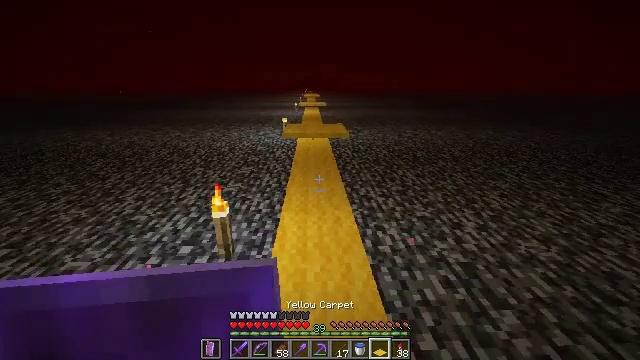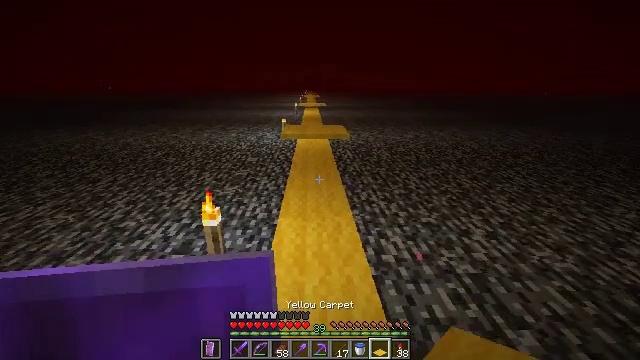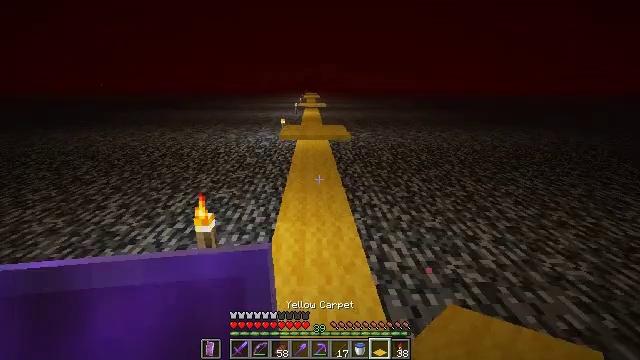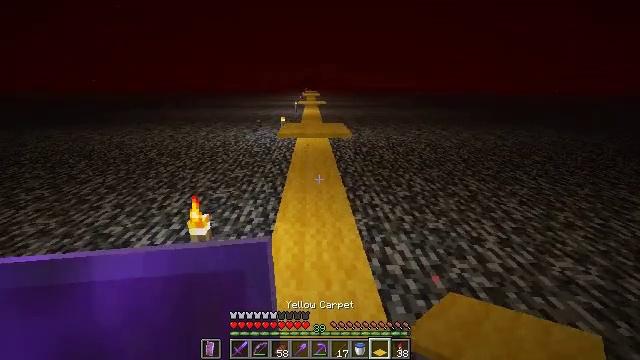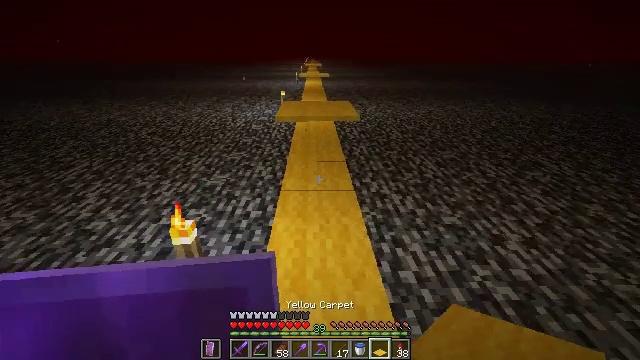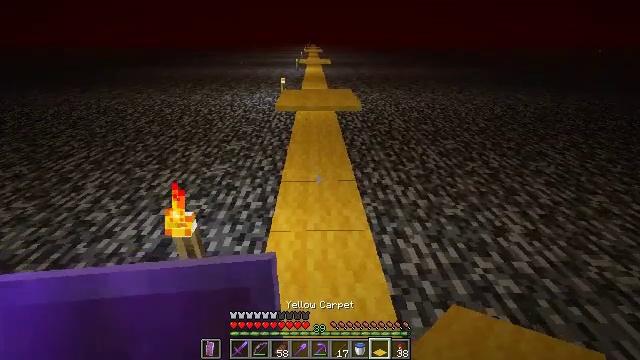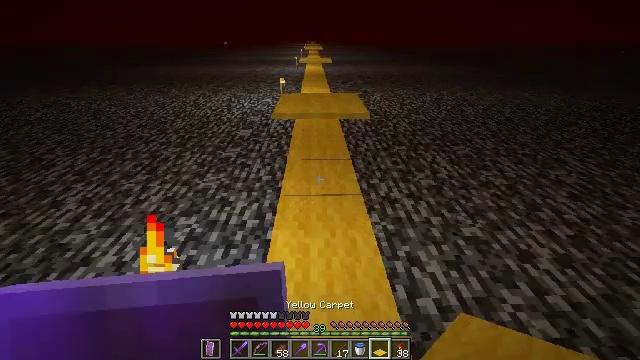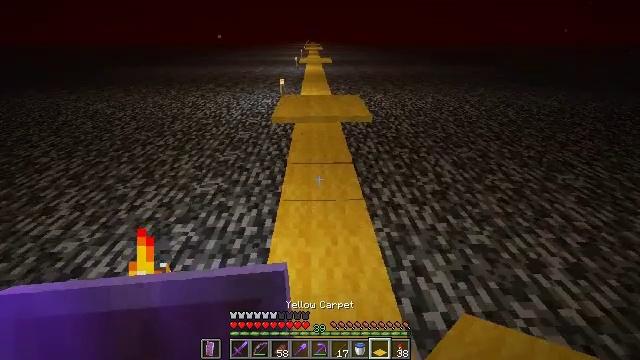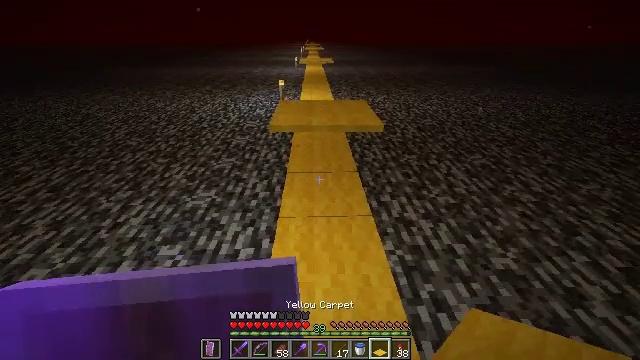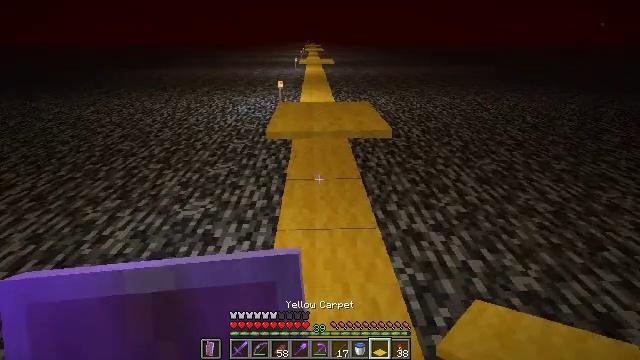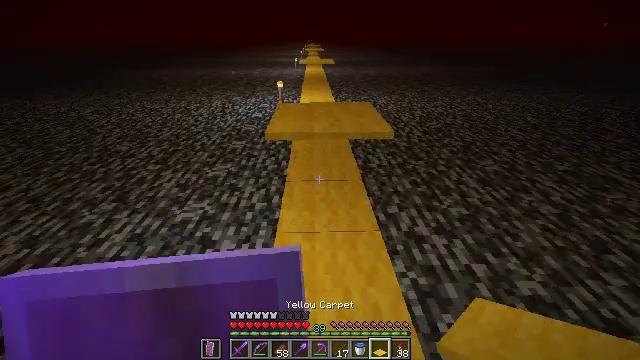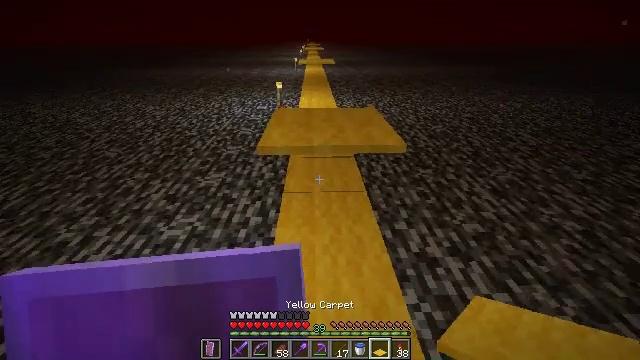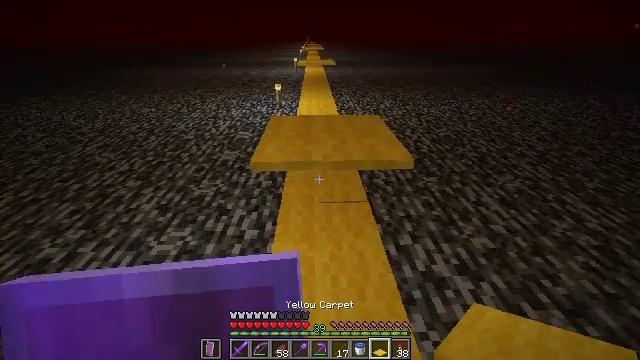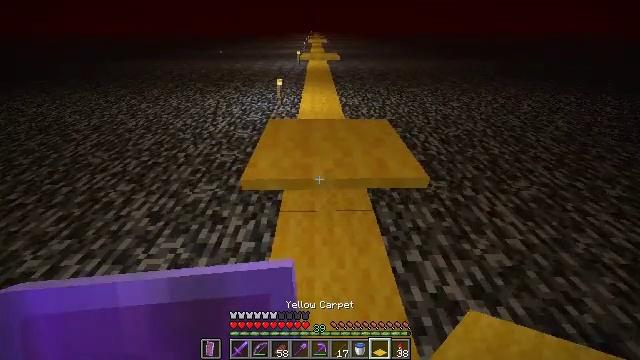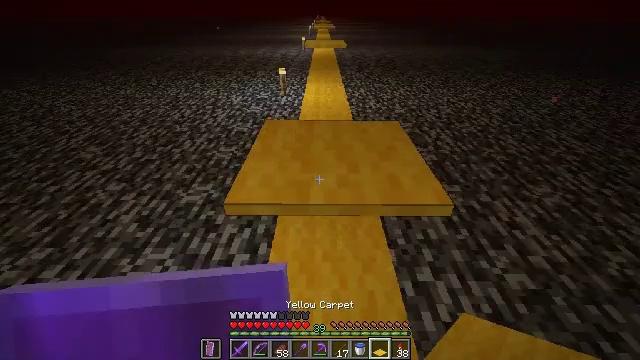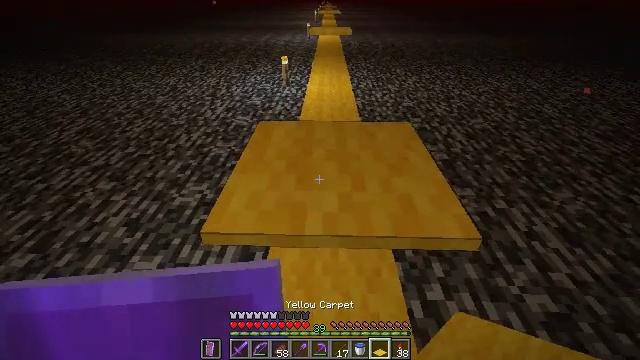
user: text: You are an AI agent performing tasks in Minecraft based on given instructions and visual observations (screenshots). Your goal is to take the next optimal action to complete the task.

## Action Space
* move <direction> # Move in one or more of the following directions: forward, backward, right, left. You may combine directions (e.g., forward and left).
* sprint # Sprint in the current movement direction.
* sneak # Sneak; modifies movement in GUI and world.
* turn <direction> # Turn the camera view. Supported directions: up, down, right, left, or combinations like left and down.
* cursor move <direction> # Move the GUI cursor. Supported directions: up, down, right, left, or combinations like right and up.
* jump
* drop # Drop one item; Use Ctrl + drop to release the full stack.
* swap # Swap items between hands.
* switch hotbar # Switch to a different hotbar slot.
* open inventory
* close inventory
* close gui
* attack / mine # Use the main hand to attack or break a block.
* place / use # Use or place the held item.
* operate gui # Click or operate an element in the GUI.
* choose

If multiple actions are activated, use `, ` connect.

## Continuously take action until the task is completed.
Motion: motion action
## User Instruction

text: Mine the yellow carpet off the floor.
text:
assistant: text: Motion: move forward
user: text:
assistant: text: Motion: move forward
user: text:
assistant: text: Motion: move forward
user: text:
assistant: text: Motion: move forward, turn down
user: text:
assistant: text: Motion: move forward, turn down
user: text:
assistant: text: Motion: move forward
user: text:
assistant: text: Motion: move forward
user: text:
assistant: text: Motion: move forward
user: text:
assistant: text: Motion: move forward
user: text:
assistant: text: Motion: move forward
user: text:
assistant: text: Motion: move forward
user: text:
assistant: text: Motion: move forward
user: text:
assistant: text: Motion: move forward, turn down
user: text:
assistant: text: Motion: move forward, turn left and down
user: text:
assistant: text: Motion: move forward, turn left and down
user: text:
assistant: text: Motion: turn down
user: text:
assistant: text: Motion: turn down
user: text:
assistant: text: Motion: turn down
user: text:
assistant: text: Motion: no_op
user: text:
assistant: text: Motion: attack / mine
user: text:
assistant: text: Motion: attack / mine
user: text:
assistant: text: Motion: attack / mine
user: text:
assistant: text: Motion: attack / mine
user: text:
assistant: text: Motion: attack / mine
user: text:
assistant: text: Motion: attack / mine
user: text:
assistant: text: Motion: move forward, attack / mine
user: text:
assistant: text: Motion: move forward
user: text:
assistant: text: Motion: move forward
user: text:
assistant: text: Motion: move forward, turn right and up
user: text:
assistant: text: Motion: move forward, turn up